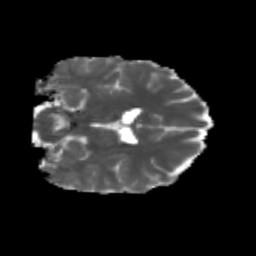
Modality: MD
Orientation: coronal
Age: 20
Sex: female
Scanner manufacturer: siemens
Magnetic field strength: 3 T
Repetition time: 3.5 s
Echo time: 0.113 s